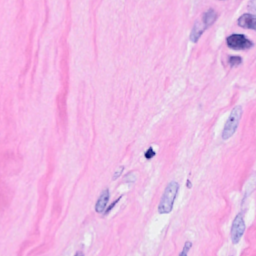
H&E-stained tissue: Breast